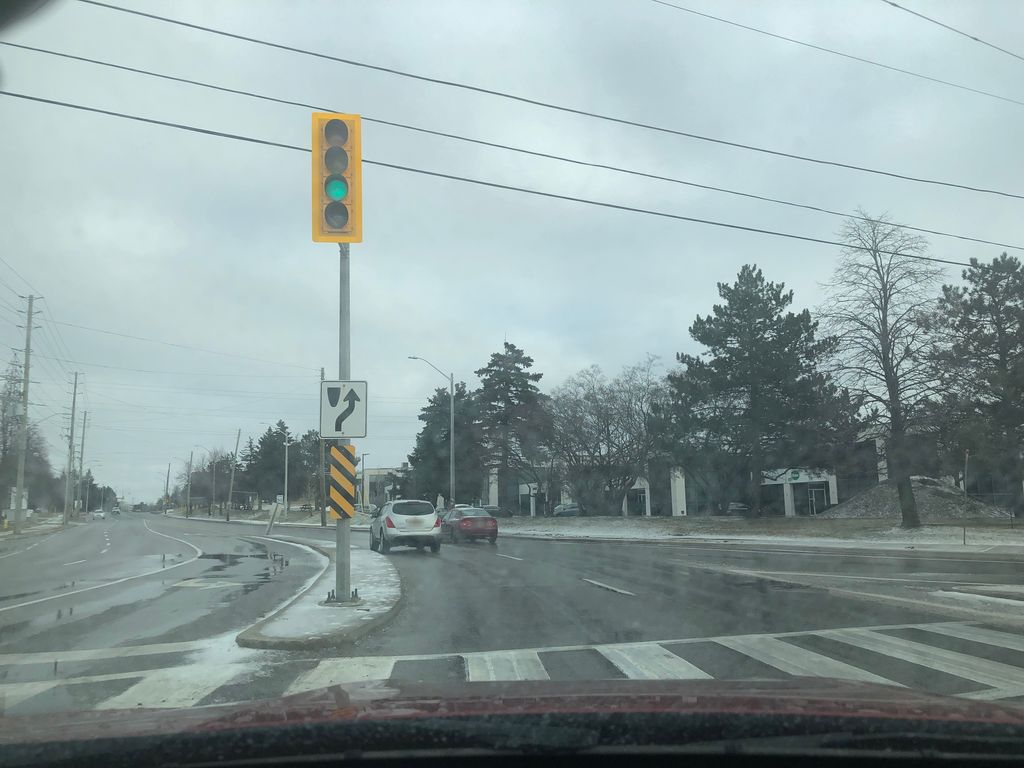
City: toronto